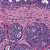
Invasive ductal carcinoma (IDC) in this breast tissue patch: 0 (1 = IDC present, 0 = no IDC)